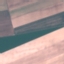
Label: AnnualCrop